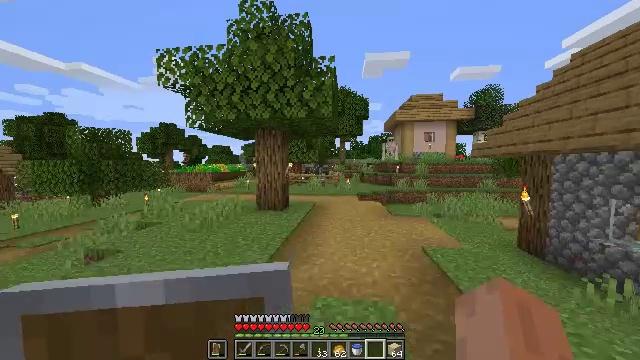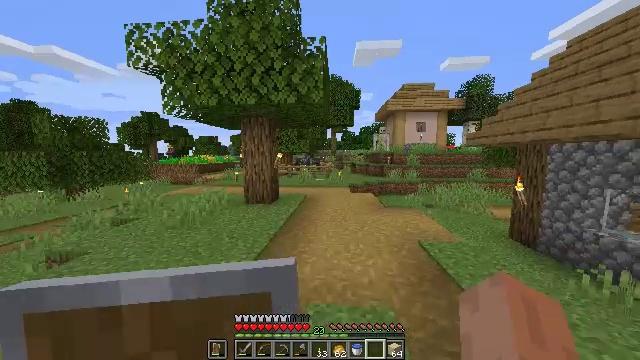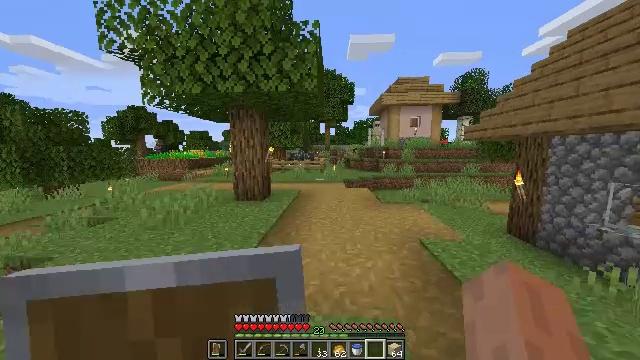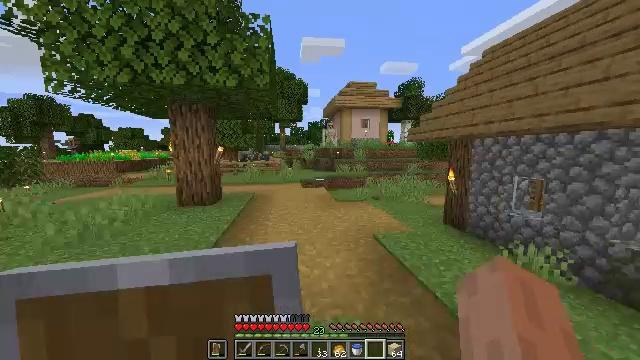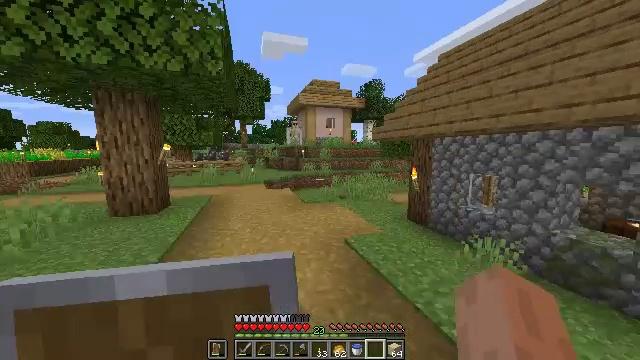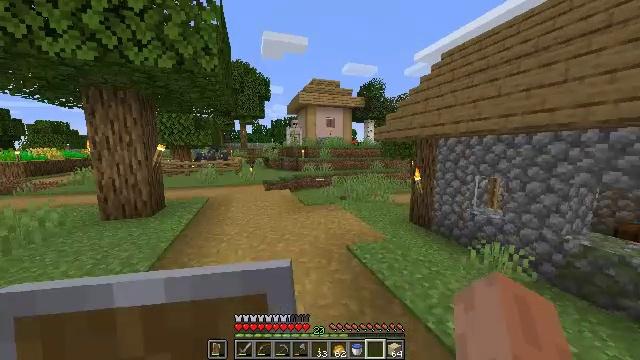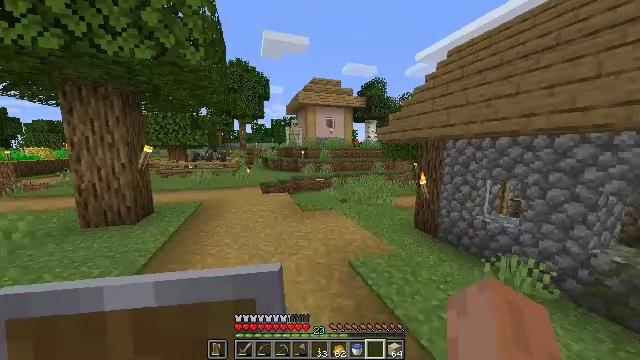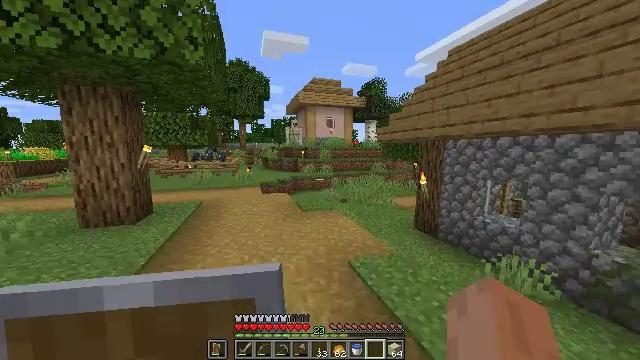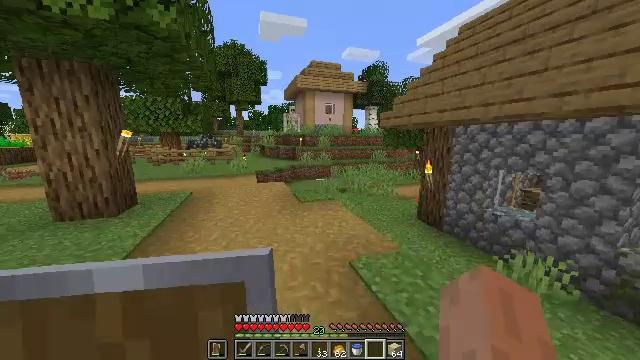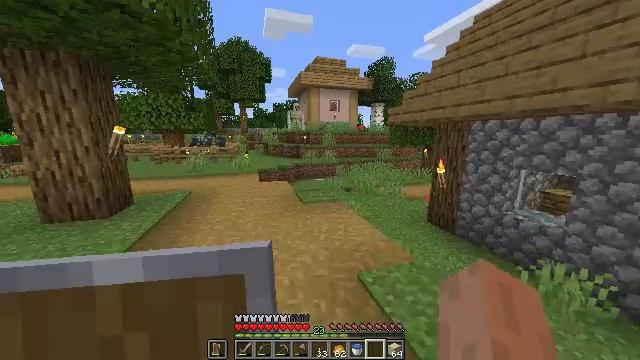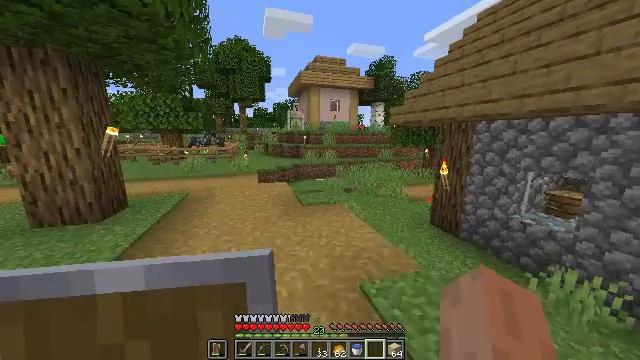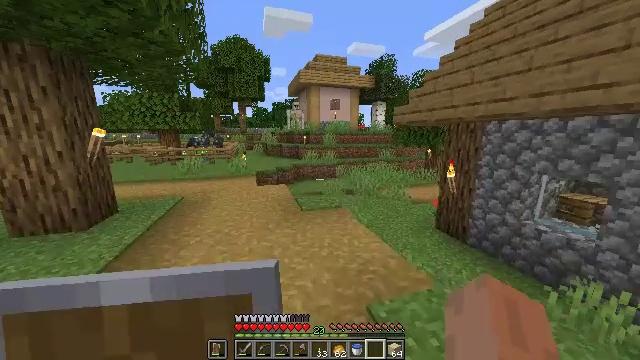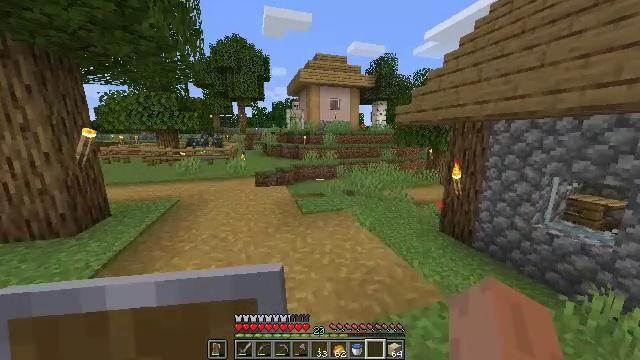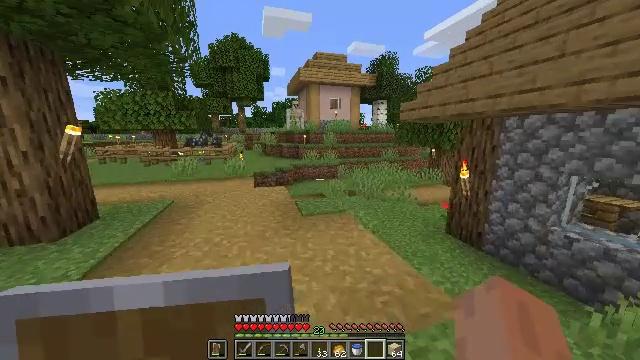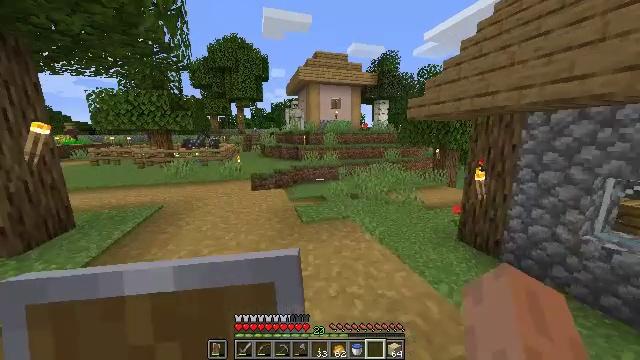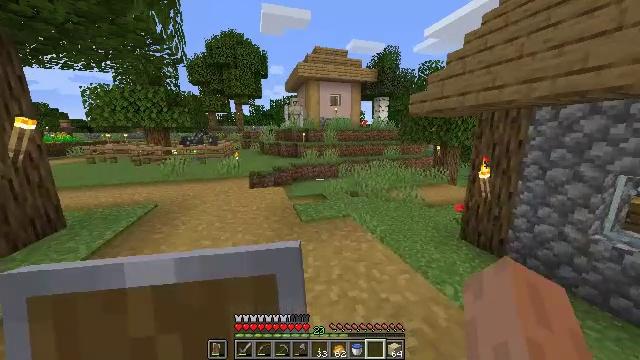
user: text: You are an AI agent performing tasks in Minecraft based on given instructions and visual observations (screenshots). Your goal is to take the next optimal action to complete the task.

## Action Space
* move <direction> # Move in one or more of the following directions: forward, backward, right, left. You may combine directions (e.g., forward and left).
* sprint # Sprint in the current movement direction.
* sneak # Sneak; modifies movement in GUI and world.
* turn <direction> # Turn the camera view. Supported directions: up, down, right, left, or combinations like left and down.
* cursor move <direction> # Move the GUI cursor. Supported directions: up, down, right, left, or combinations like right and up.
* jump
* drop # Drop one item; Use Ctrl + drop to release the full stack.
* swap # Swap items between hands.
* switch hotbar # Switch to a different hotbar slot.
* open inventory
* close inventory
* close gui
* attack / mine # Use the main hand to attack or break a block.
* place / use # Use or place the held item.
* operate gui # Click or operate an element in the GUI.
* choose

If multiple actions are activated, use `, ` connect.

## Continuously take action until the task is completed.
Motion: motion action
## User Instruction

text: Mine a chest to move it.
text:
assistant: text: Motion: move forward, turn right and down
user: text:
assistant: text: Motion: move forward, turn right and down
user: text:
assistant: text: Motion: move forward, turn right
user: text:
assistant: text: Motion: move forward, sprint, turn right
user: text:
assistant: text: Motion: move forward, sprint
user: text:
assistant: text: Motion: move forward, sprint
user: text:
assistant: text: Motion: move forward
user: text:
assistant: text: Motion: move forward, turn down
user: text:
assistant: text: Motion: move forward, turn left
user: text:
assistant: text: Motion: move forward
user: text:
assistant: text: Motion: move forward, sprint
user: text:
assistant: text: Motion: move forward, sprint
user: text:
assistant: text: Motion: move forward, sprint
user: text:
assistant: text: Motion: move forward
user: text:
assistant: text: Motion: move forward
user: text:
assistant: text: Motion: move forward, sprint, turn left and up
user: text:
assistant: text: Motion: move forward, sprint, turn left
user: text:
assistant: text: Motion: move forward, sprint, turn left
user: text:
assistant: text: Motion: move forward
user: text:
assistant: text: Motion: move forward
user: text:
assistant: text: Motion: move forward
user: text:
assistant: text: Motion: move forward
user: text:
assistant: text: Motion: move forward, turn left
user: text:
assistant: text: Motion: move forward, turn left
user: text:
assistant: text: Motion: move forward
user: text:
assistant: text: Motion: move forward
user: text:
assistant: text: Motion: move forward, sprint
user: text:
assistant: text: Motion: move forward, sprint
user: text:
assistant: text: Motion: move forward, sprint
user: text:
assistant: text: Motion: move forward